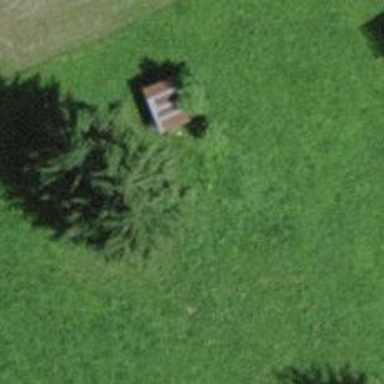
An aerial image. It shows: Single tag "natural: tree."